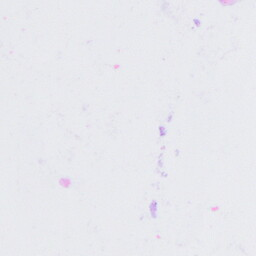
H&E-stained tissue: Cervix